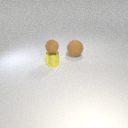
small brown rubber sphere above small yellow metal cylinder